Aerial crown-view tile of a tropical tree (Barro Colorado Island, Panama), acquired 20250414:
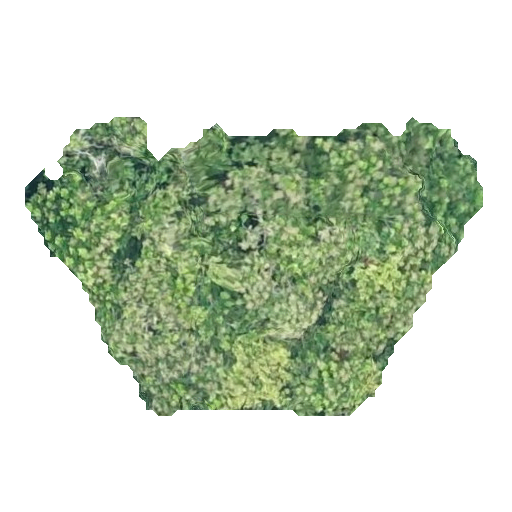
Species: Anacardium excelsum
GBIF accepted scientific name: Anacardium excelsum
Crown area: 144.757 m²